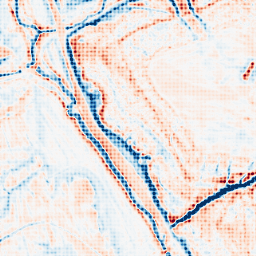
Category: multiscale
Decomposition family: dog_multiscale
Decomposition parameters: sigma_ratio: 1.4
n_scales: 6
base_sigma: 0.5
Upsampling method: sinc_blackman
Upsampling parameters: scale: 4
kernel_size: 4
Upsampling scale: 4